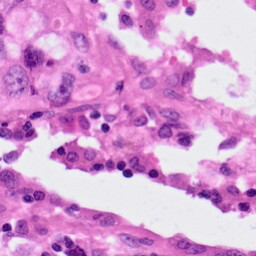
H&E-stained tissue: Lung